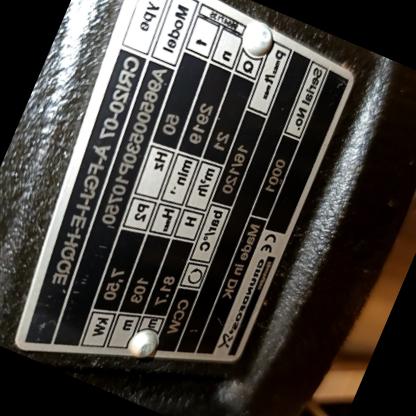
Klasa: tabliczka-znamionowa